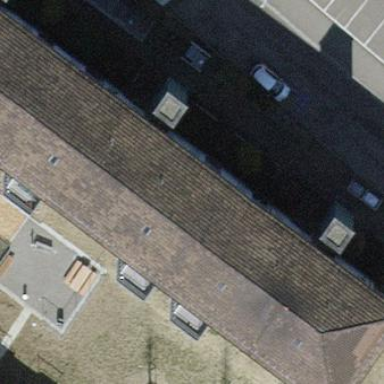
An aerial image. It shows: Apartments building with tiled roof.